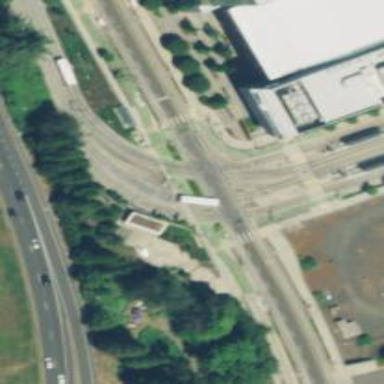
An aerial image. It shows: Tram level crossing on railway.